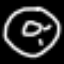
Label: donut